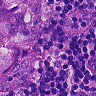
Metastatic tissue present: yes